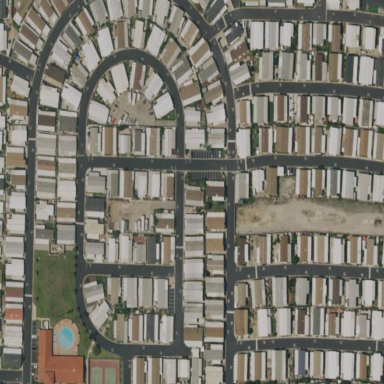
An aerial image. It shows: Residential area known as trailer park.